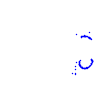
Particle: proton